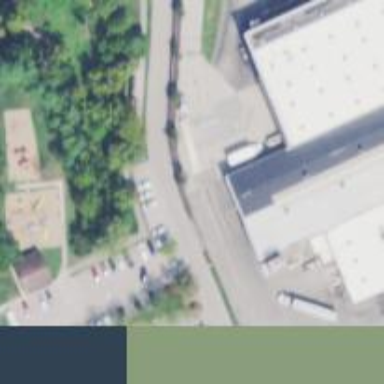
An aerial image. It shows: Paved parking area.